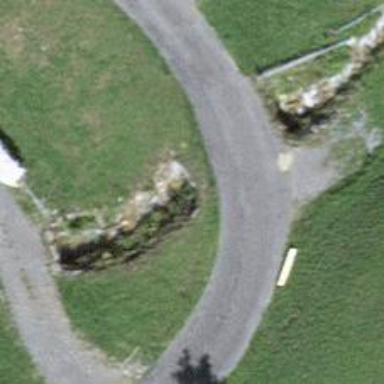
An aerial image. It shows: Culvert tunnel.